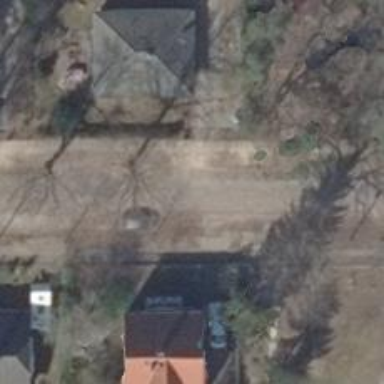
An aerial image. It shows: Residential road.